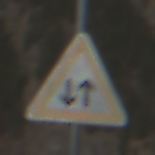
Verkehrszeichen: Gegenverkehr
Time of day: MorningAfternoon
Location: Outdoor (Nature)
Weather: PartlyCloudy
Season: NotSpecified
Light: Natural